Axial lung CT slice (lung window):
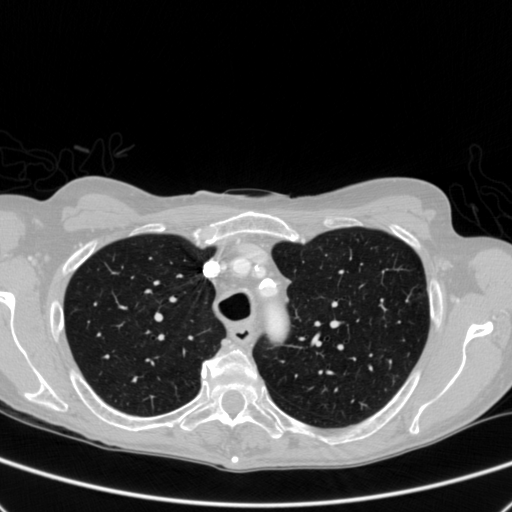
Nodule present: no